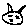
Label: cat